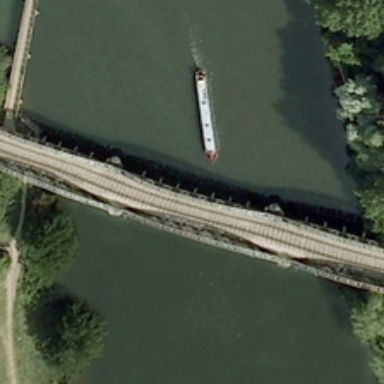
Some green trees are in two sides of a river with a boat in it and a bridge over it .